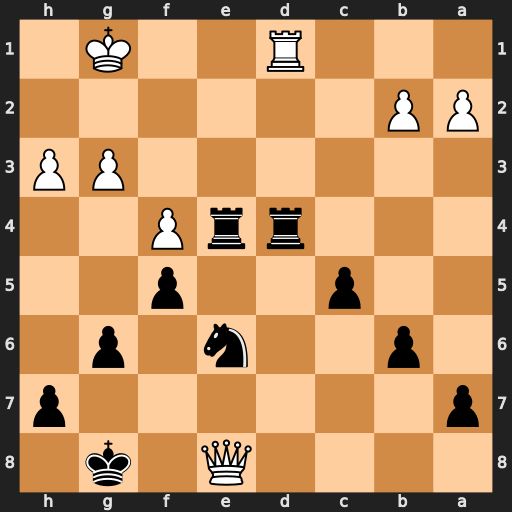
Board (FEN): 4Q1k1/p6p/1p2n1p1/2p2p2/3rrP2/6PP/PP6/3R2K1
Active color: b
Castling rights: -
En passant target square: -
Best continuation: Nf8 Qc6 Rxd1+